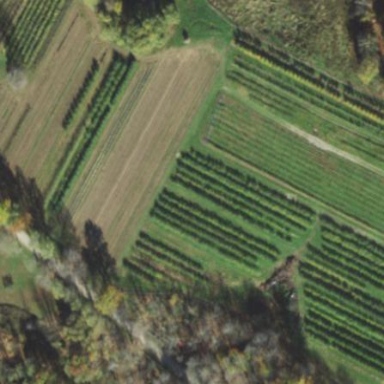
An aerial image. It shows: Orchard.